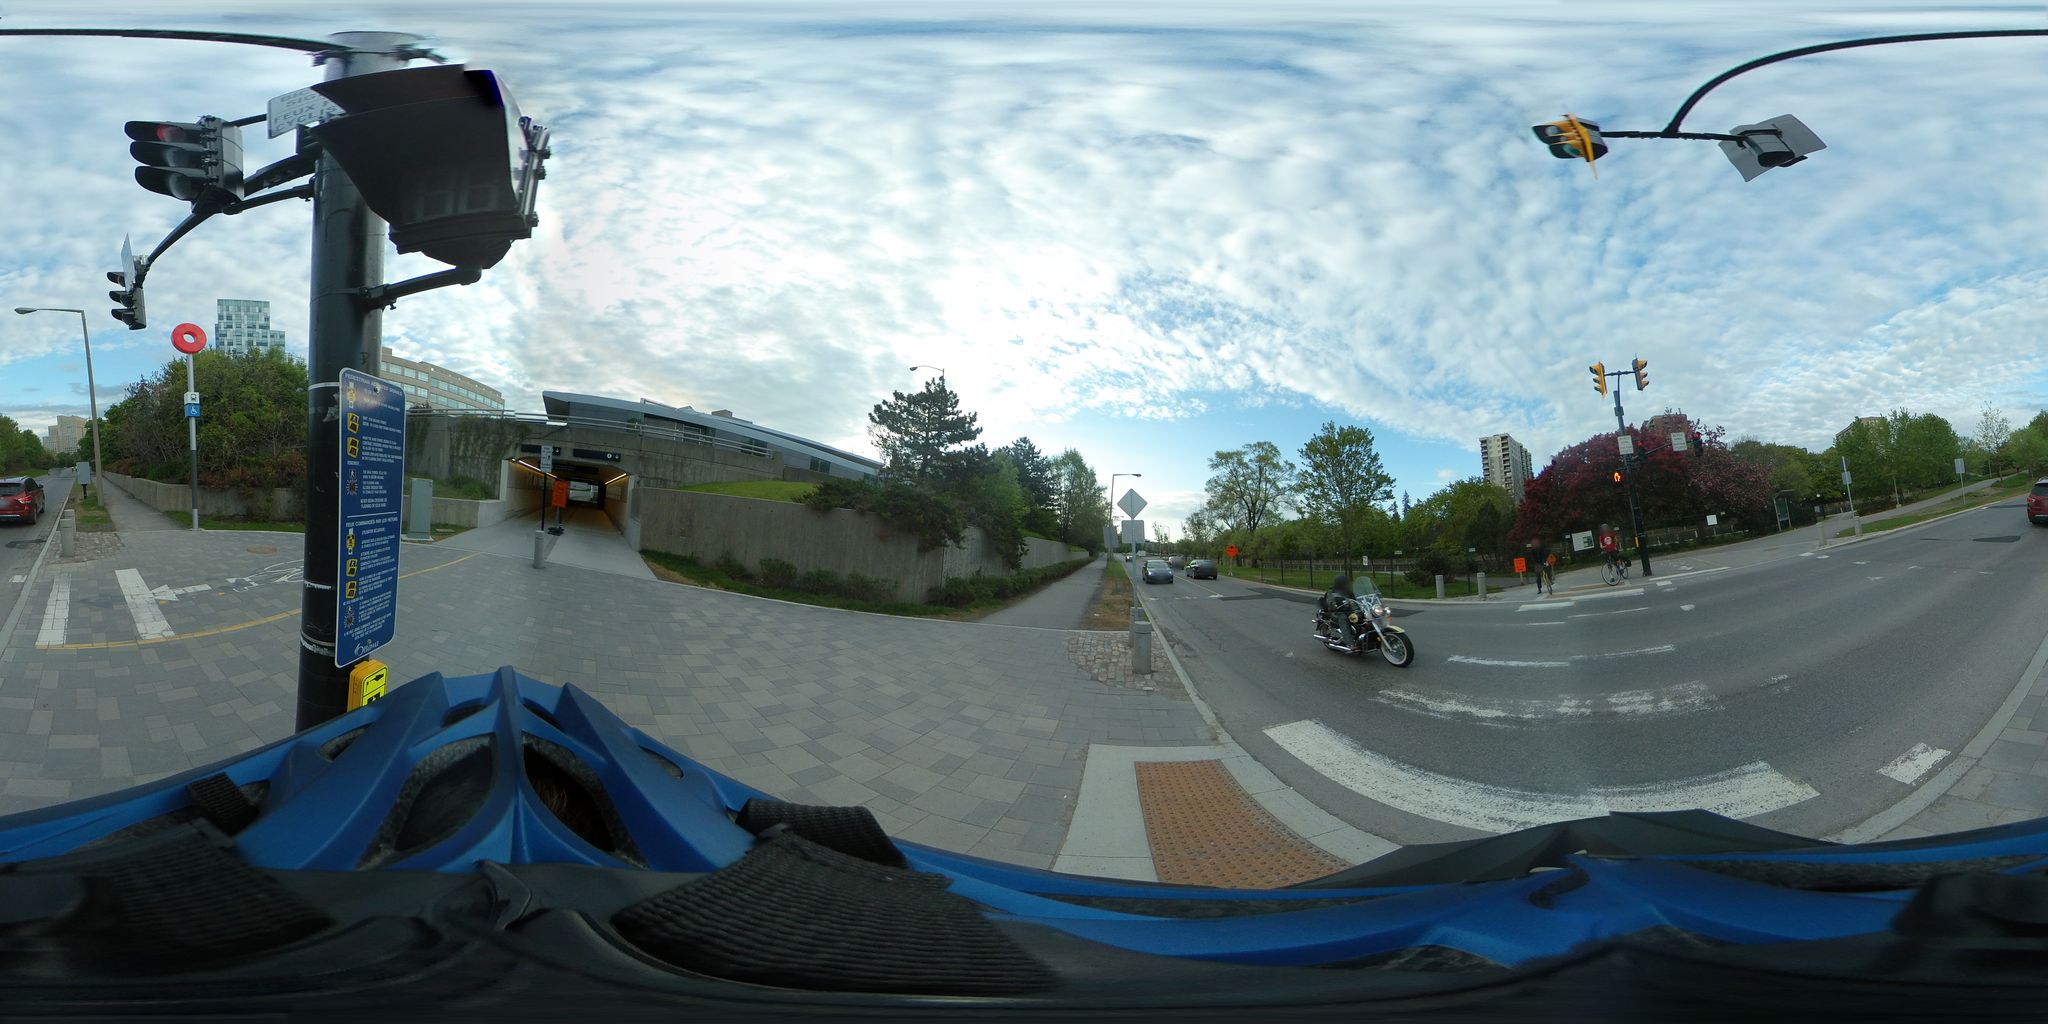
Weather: clear
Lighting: day
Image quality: good
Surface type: cycling surface
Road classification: path
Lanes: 2
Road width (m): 2
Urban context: urban centre
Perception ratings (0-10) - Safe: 0.42, Lively: 3.06, Beautiful: 4.5, Boring: 3.92, Depressing: 2.46, Wealthy: 1.51